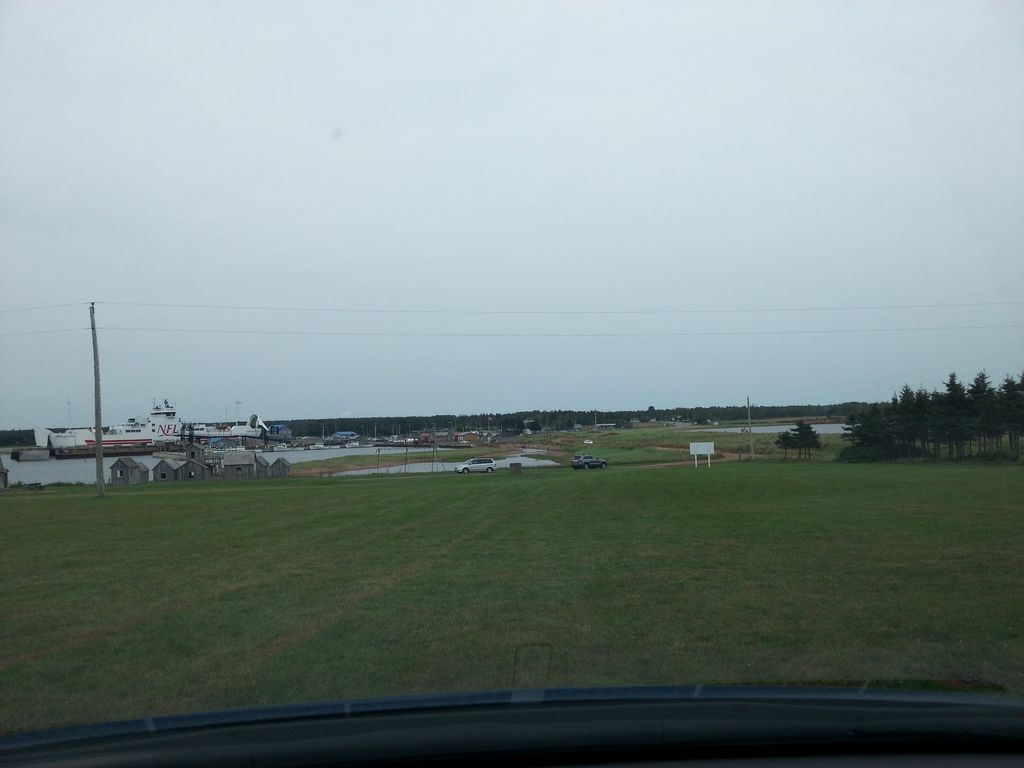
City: charlottetown